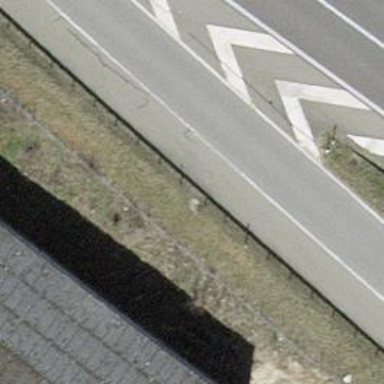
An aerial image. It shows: Motorroad with trunk link.